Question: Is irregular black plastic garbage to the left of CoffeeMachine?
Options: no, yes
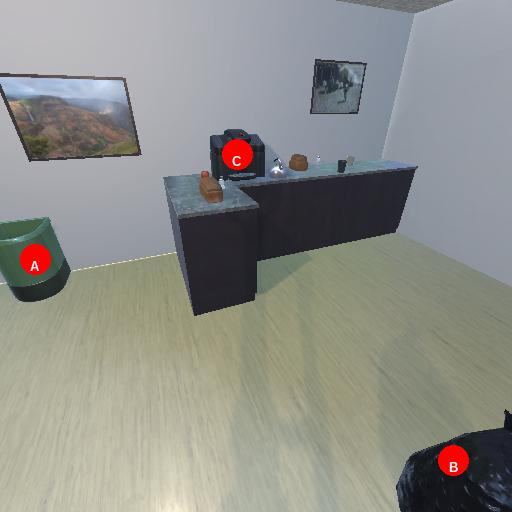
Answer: no